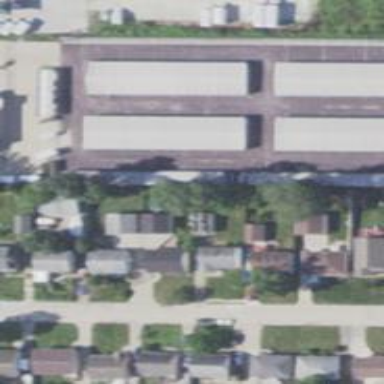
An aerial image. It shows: Garages as the designated land use.